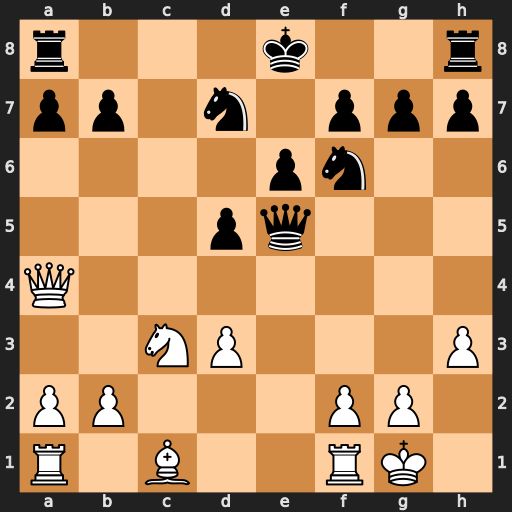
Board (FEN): r3k2r/pp1n1ppp/4pn2/3pq3/Q7/2NP3P/PP3PP1/R1B2RK1
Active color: w
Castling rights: kq
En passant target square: -
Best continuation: Bf4 Qf5 Bd6